Question: I've been pulling my hair out for this one...
I've configured my tkinter app to use tix, so that I can leverage the Balloon widget for tooltips. However, the balloonmsg that pops up is a very hideous yellow, and for the life of me I can't figure out how to set the background color. Here's what I've tried so far:
'''
b = tix.Balloon(self, statusbar=self.status,bg='grey87',initwait=500)
b.subwidget('label')['bg'] = 'grey87'
b.subwidget('message')['bg'] = 'grey87'
'''
This config has only resulted in this:

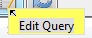
Answer: I've found a way that works, although maybe not an ideal solution:
'''
b=Tix.Balloon(master,statusbar=statusbar)
for sub in b.subwidgets_all():
sub.config(bg='grey')
'''